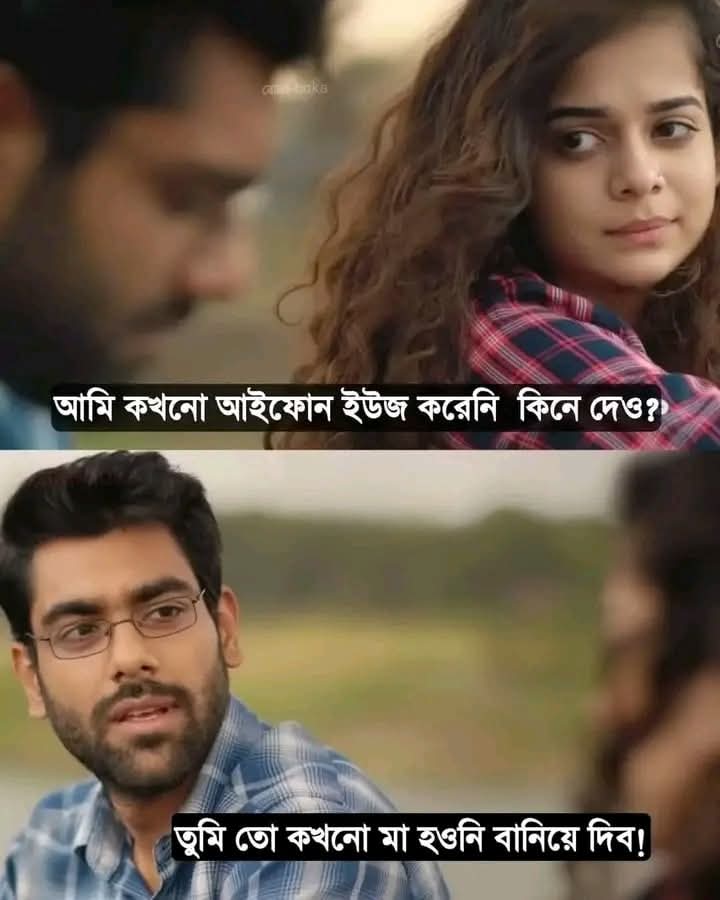
Text: আমি কখনো আইফোন ইউজ করেনি কিনে দেও?
তুমি তো কখনো মা হওনি বানিয়ে দিব!
Label: Hate
Hate category: Personal Offence
Targeted group: Individual